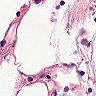
Metastatic tissue present: no